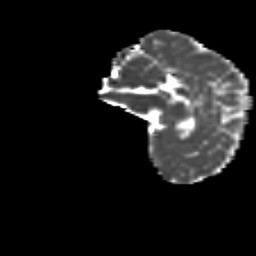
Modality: MD
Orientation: sagittal
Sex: female
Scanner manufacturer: siemens
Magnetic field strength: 3 T
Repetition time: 5 s
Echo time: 0.071 s